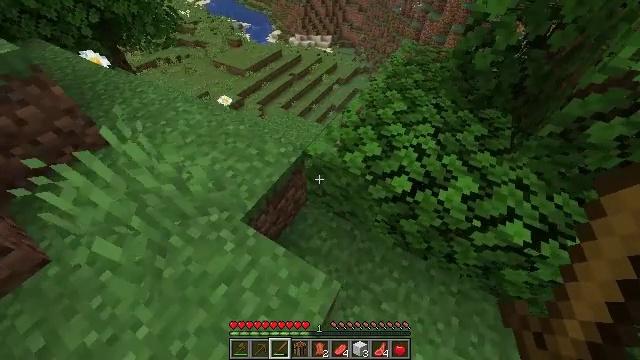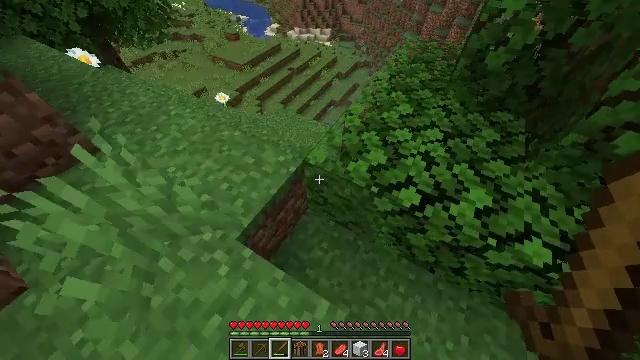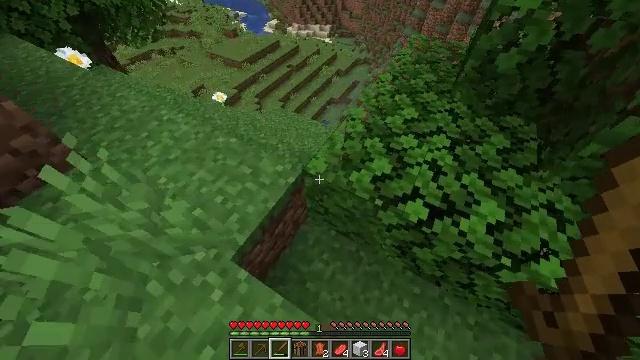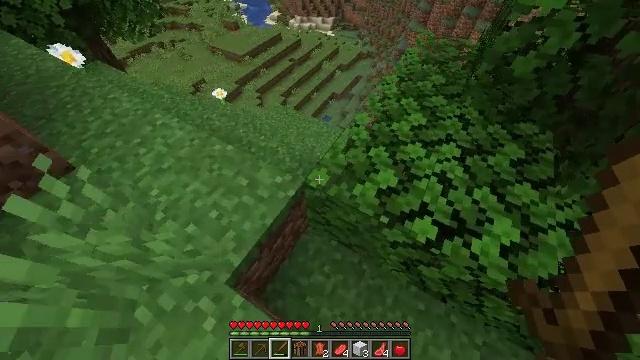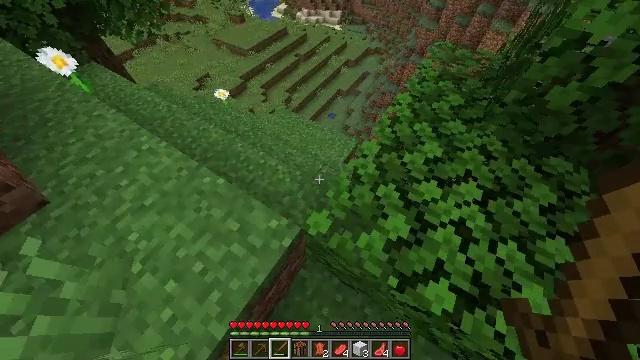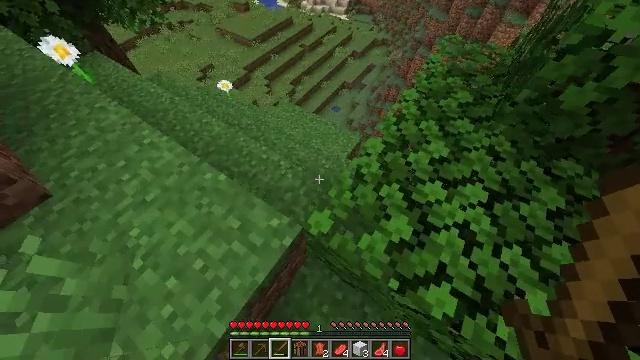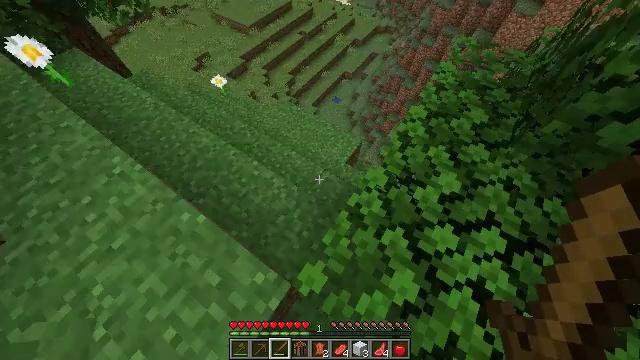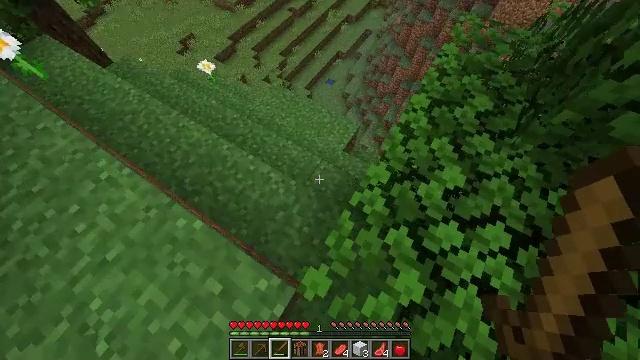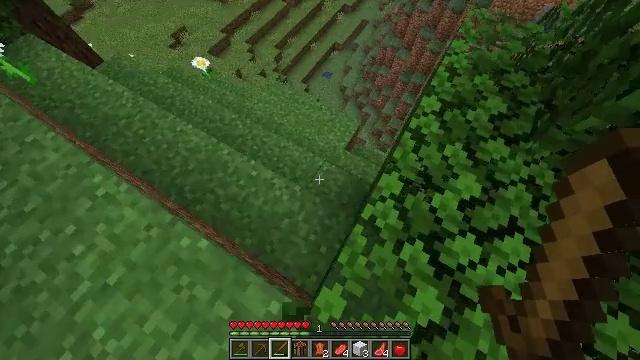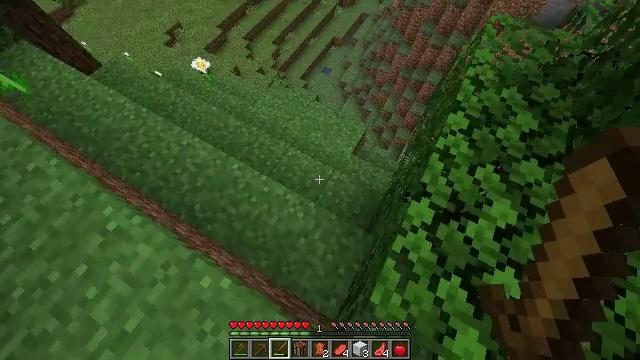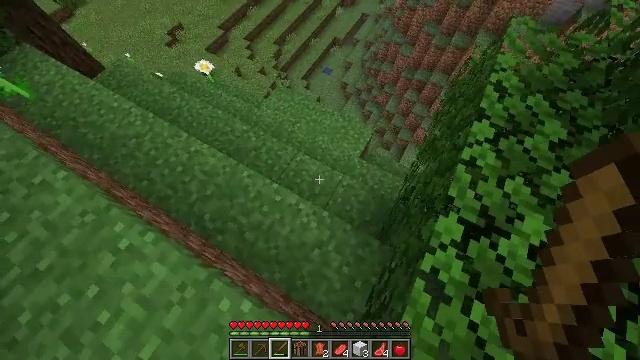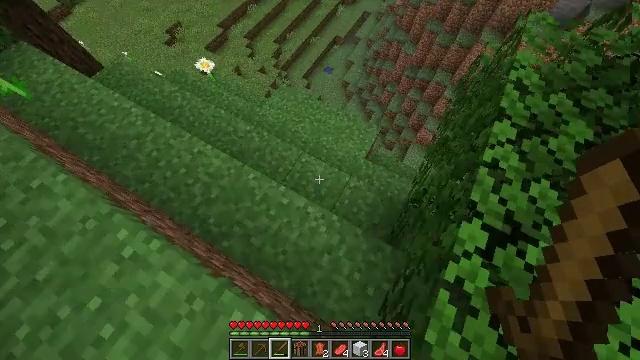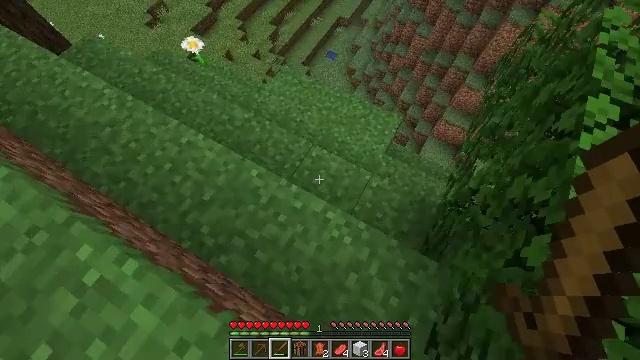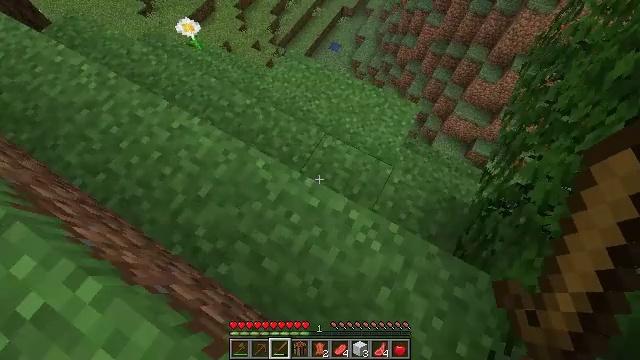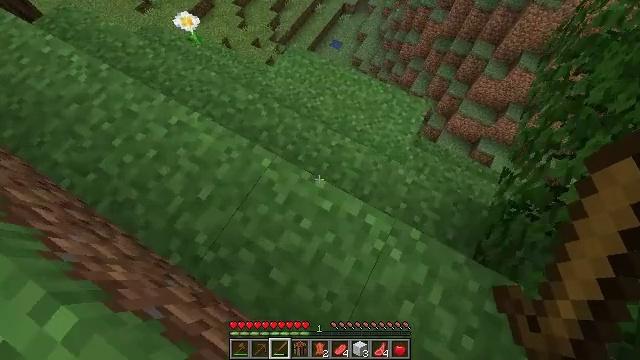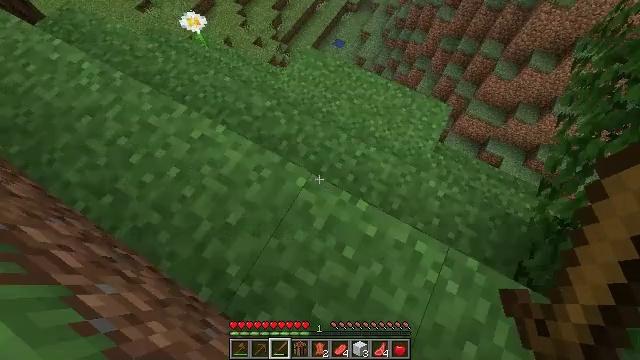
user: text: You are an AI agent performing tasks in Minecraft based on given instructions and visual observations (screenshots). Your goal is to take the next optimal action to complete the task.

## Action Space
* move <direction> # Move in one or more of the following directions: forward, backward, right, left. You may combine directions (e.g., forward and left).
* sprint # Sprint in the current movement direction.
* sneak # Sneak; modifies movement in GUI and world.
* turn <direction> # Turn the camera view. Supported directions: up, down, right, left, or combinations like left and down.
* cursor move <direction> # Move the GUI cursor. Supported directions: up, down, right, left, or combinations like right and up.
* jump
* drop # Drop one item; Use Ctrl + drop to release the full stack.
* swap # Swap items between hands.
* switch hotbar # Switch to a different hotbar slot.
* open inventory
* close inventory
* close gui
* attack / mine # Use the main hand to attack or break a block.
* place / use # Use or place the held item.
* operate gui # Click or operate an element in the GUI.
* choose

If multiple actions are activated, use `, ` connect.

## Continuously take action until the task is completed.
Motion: motion action
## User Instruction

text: Harvest grass block to clear the area.
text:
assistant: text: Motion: move forward, turn down
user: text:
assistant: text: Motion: move forward
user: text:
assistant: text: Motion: move forward, turn down
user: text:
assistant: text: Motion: move forward, turn left and down
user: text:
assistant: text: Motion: move forward, turn left and down
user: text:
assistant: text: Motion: move forward, turn down
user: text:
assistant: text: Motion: move forward and move left, turn right and down
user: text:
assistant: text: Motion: move forward and move left, turn right and down
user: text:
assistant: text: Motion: move forward and move left, turn down
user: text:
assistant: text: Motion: move left
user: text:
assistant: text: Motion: move left
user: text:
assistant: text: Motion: move forward and move left
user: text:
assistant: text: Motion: move forward and move left
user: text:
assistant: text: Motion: move forward and move left
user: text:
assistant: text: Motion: move forward and move left
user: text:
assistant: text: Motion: move forward and move left
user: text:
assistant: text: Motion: move forward and move left
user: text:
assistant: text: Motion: move forward and move left
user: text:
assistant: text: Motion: move forward
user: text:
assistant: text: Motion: move forward
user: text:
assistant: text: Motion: move forward
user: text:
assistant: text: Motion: move forward
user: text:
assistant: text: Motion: move forward
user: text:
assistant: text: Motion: move forward
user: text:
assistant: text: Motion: move forward, turn left
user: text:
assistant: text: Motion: move forward, turn left and down
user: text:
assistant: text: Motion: move forward and move left, turn left and down
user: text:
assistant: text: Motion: move forward and move left, turn left and down
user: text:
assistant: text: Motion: move forward and move left, turn down
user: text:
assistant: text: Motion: move forward and move left, turn down